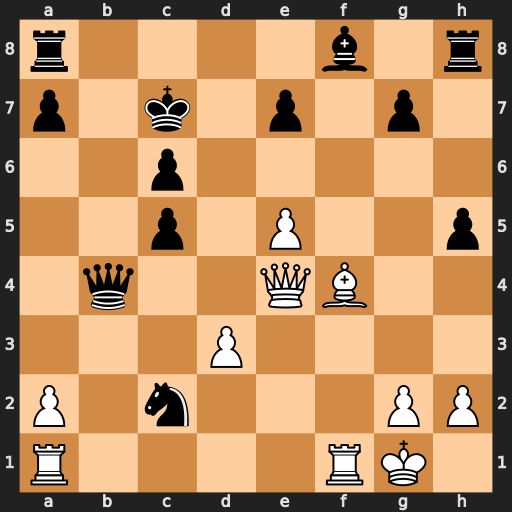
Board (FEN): r4b1r/p1k1p1p1/2p5/2p1P2p/1q2QB2/3P4/P1n3PP/R4RK1
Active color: w
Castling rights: -
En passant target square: -
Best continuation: e6+ Kd8 Qxc6 Qd4+ Kh1